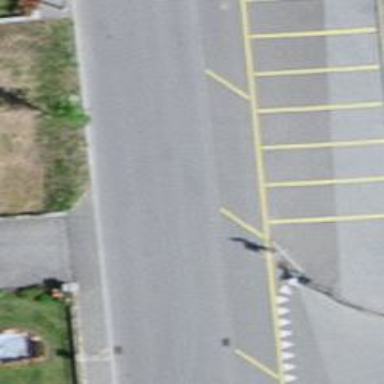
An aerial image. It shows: Bus stop along the road.